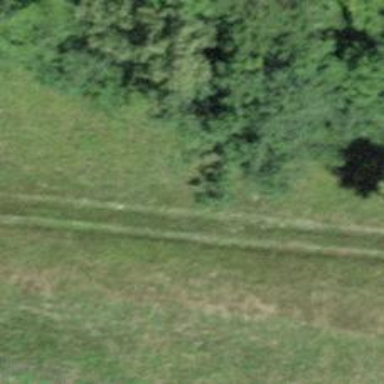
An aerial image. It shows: Track with grade3 tracktype.